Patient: sex M, age 54
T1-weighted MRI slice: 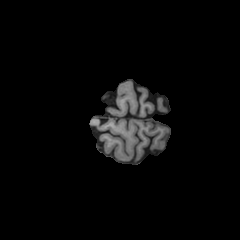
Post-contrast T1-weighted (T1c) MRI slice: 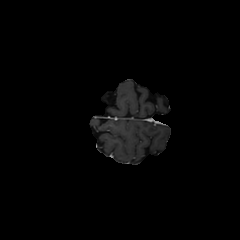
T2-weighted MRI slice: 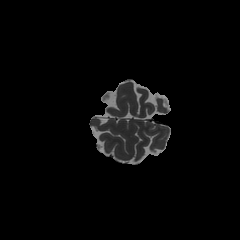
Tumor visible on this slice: no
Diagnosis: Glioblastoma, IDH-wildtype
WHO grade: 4